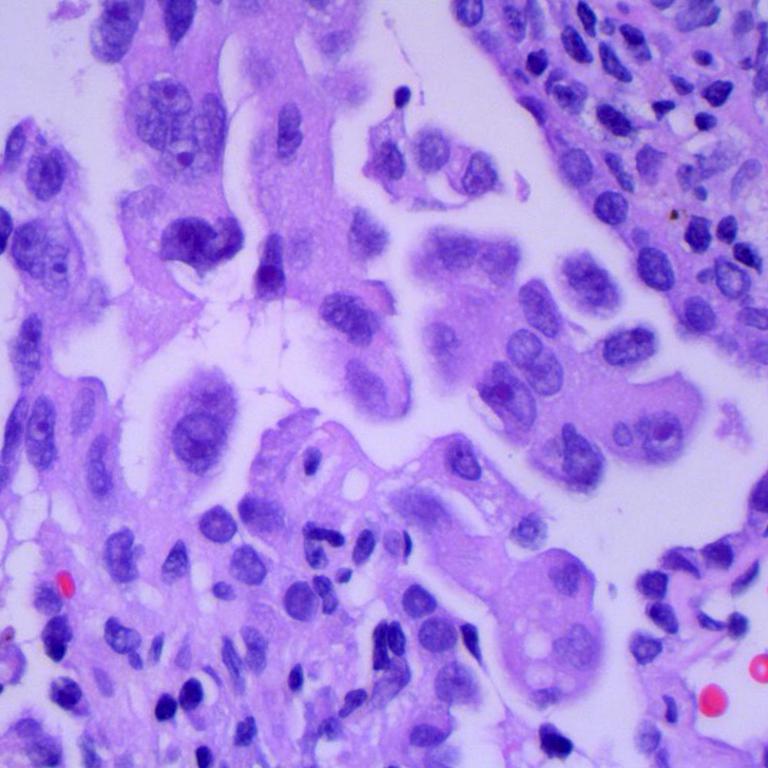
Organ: lung
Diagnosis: adenocarcinomas